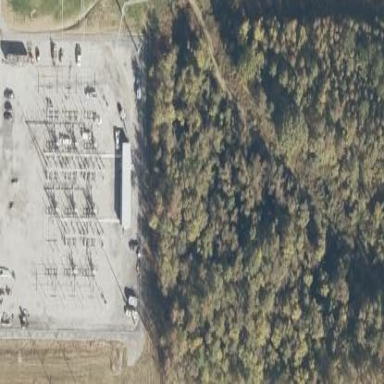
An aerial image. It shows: Substation for switching with surrounding fence.